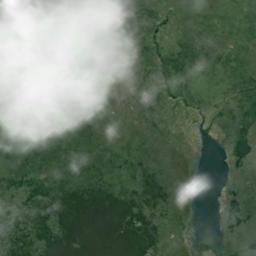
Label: cloud